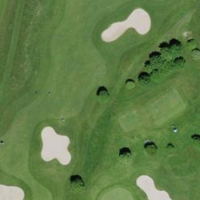
EUNIS habitat code: 53
Species observed at this site:
Prunus spinosa